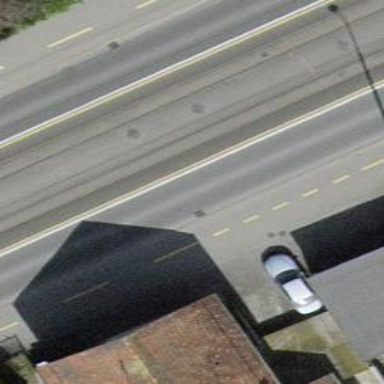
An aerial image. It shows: Secondary road with asphalt surface.